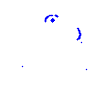
Particle: proton